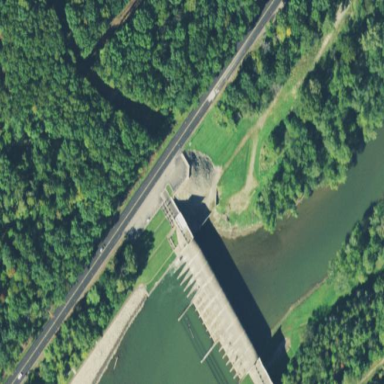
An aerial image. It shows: Dam along waterway.